Field crop: maize
Growth stage: 2
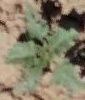
Species: datura